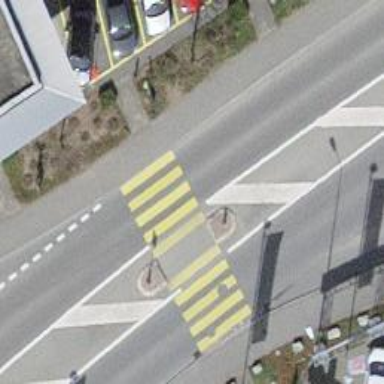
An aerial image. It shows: Zebra crossing with pedestrian island.